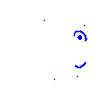
Particle: pion